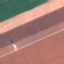
Land use / land cover class: AnnualCrop